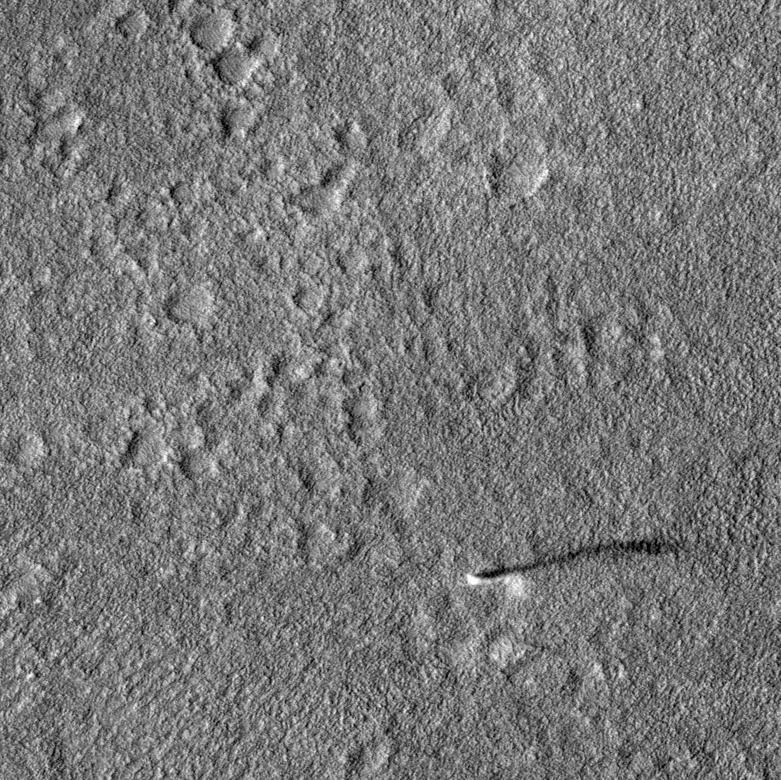
Label: dustdevil